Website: walmart
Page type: billing-address
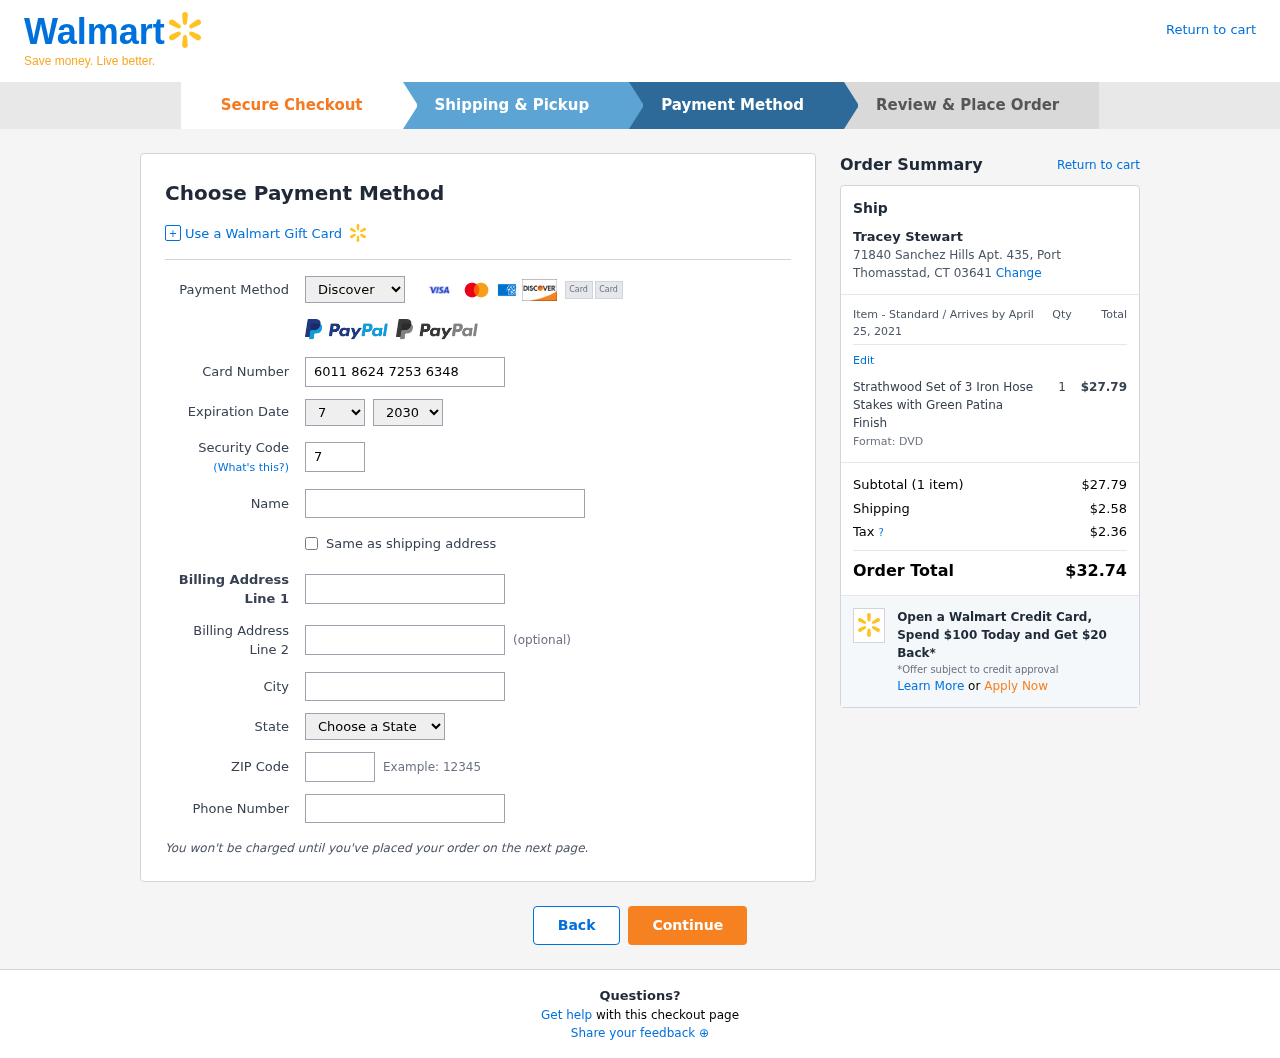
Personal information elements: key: PII_CARD_CVV
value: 709
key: PII_CARD_EXPIRY_MONTH
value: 07
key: PII_CARD_EXPIRY_YEAR
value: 30
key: PII_CARD_NUMBER
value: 6011 8624 7253 6348
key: PII_CARD_TYPE
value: Discover
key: PII_CITY
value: Port Thomasstad
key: PII_CITY_STATE_ZIP
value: Port Thomasstad, CT 03641
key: PII_FULLNAME
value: Tracey Stewart
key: PII_PHONE
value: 8509777254
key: PII_POSTCODE
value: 03641
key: PII_STATE
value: Connecticut
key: PII_STREET
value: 71840 Sanchez Hills Apt. 435
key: PII_FULLNAME2
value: Tracey Stewart
Product elements: key: PRODUCT1_NAME
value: Strathwood Set of 3 Iron Hose Stakes with Green Patina Finish
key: PRODUCT1_PRICE
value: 27.79
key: PRODUCT1_QUANTITY
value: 1
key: PRODUCT1_DESC
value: Format: DVD
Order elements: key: ORDER_DELIVERY_DATE
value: April 25, 2021
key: ORDER_NUM_ITEMS
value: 1
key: ORDER_SUBTOTAL
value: $27.79
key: ORDER_SHIPPING_COST
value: $2.58
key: ORDER_TAX
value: $2.36
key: ORDER_TOTAL
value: $32.74